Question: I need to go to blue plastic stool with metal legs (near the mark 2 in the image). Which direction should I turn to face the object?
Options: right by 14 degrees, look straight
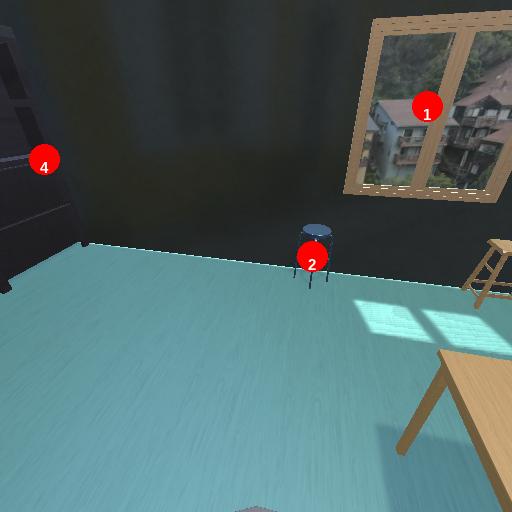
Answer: right by 14 degrees